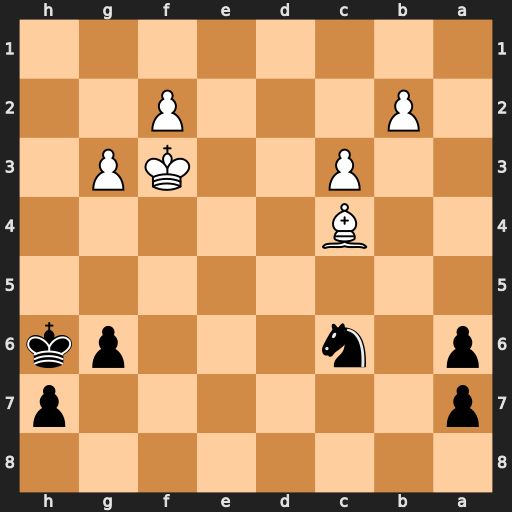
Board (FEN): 8/p6p/p1n3pk/8/2B5/2P2KP1/1P3P2/8
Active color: b
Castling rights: -
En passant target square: -
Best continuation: Ne5+ Ke2 Nxc4